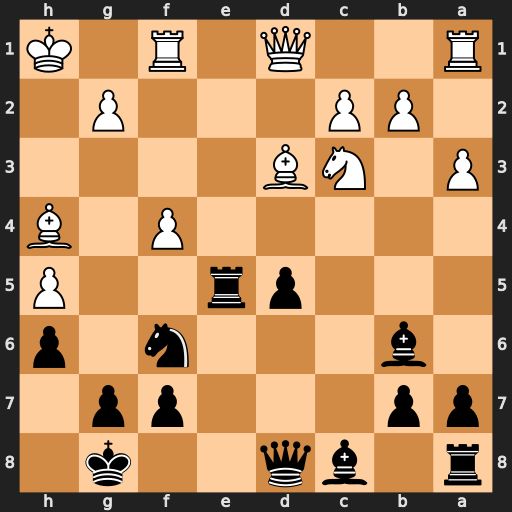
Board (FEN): r1bq2k1/pp3pp1/1b3n1p/3pr2P/5P1B/P1NB4/1PP3P1/R2Q1R1K
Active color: b
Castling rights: -
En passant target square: -
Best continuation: Ng4 g3 Rxh5